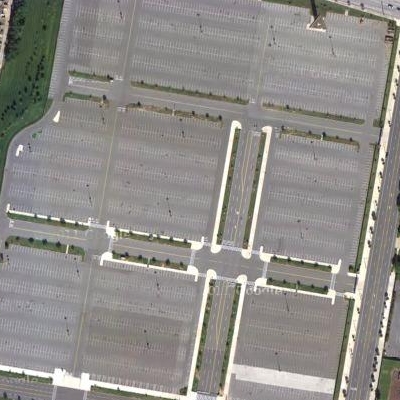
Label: Parking